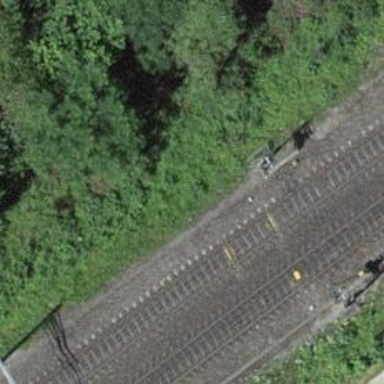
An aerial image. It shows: Single-track railway with electrified contact lines.